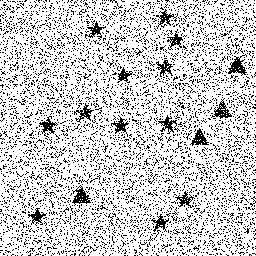
Squares: 0
Triangles: 4
Stars: 12
Total shapes: 16